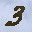
Label: 3